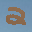
Label: 2